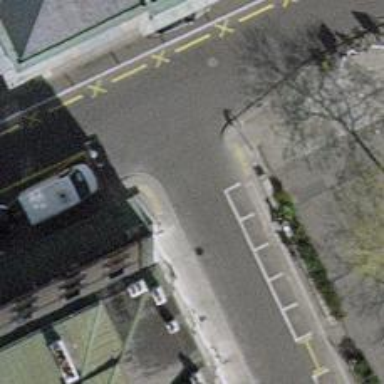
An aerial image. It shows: Unmarked road crossing.